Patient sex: F
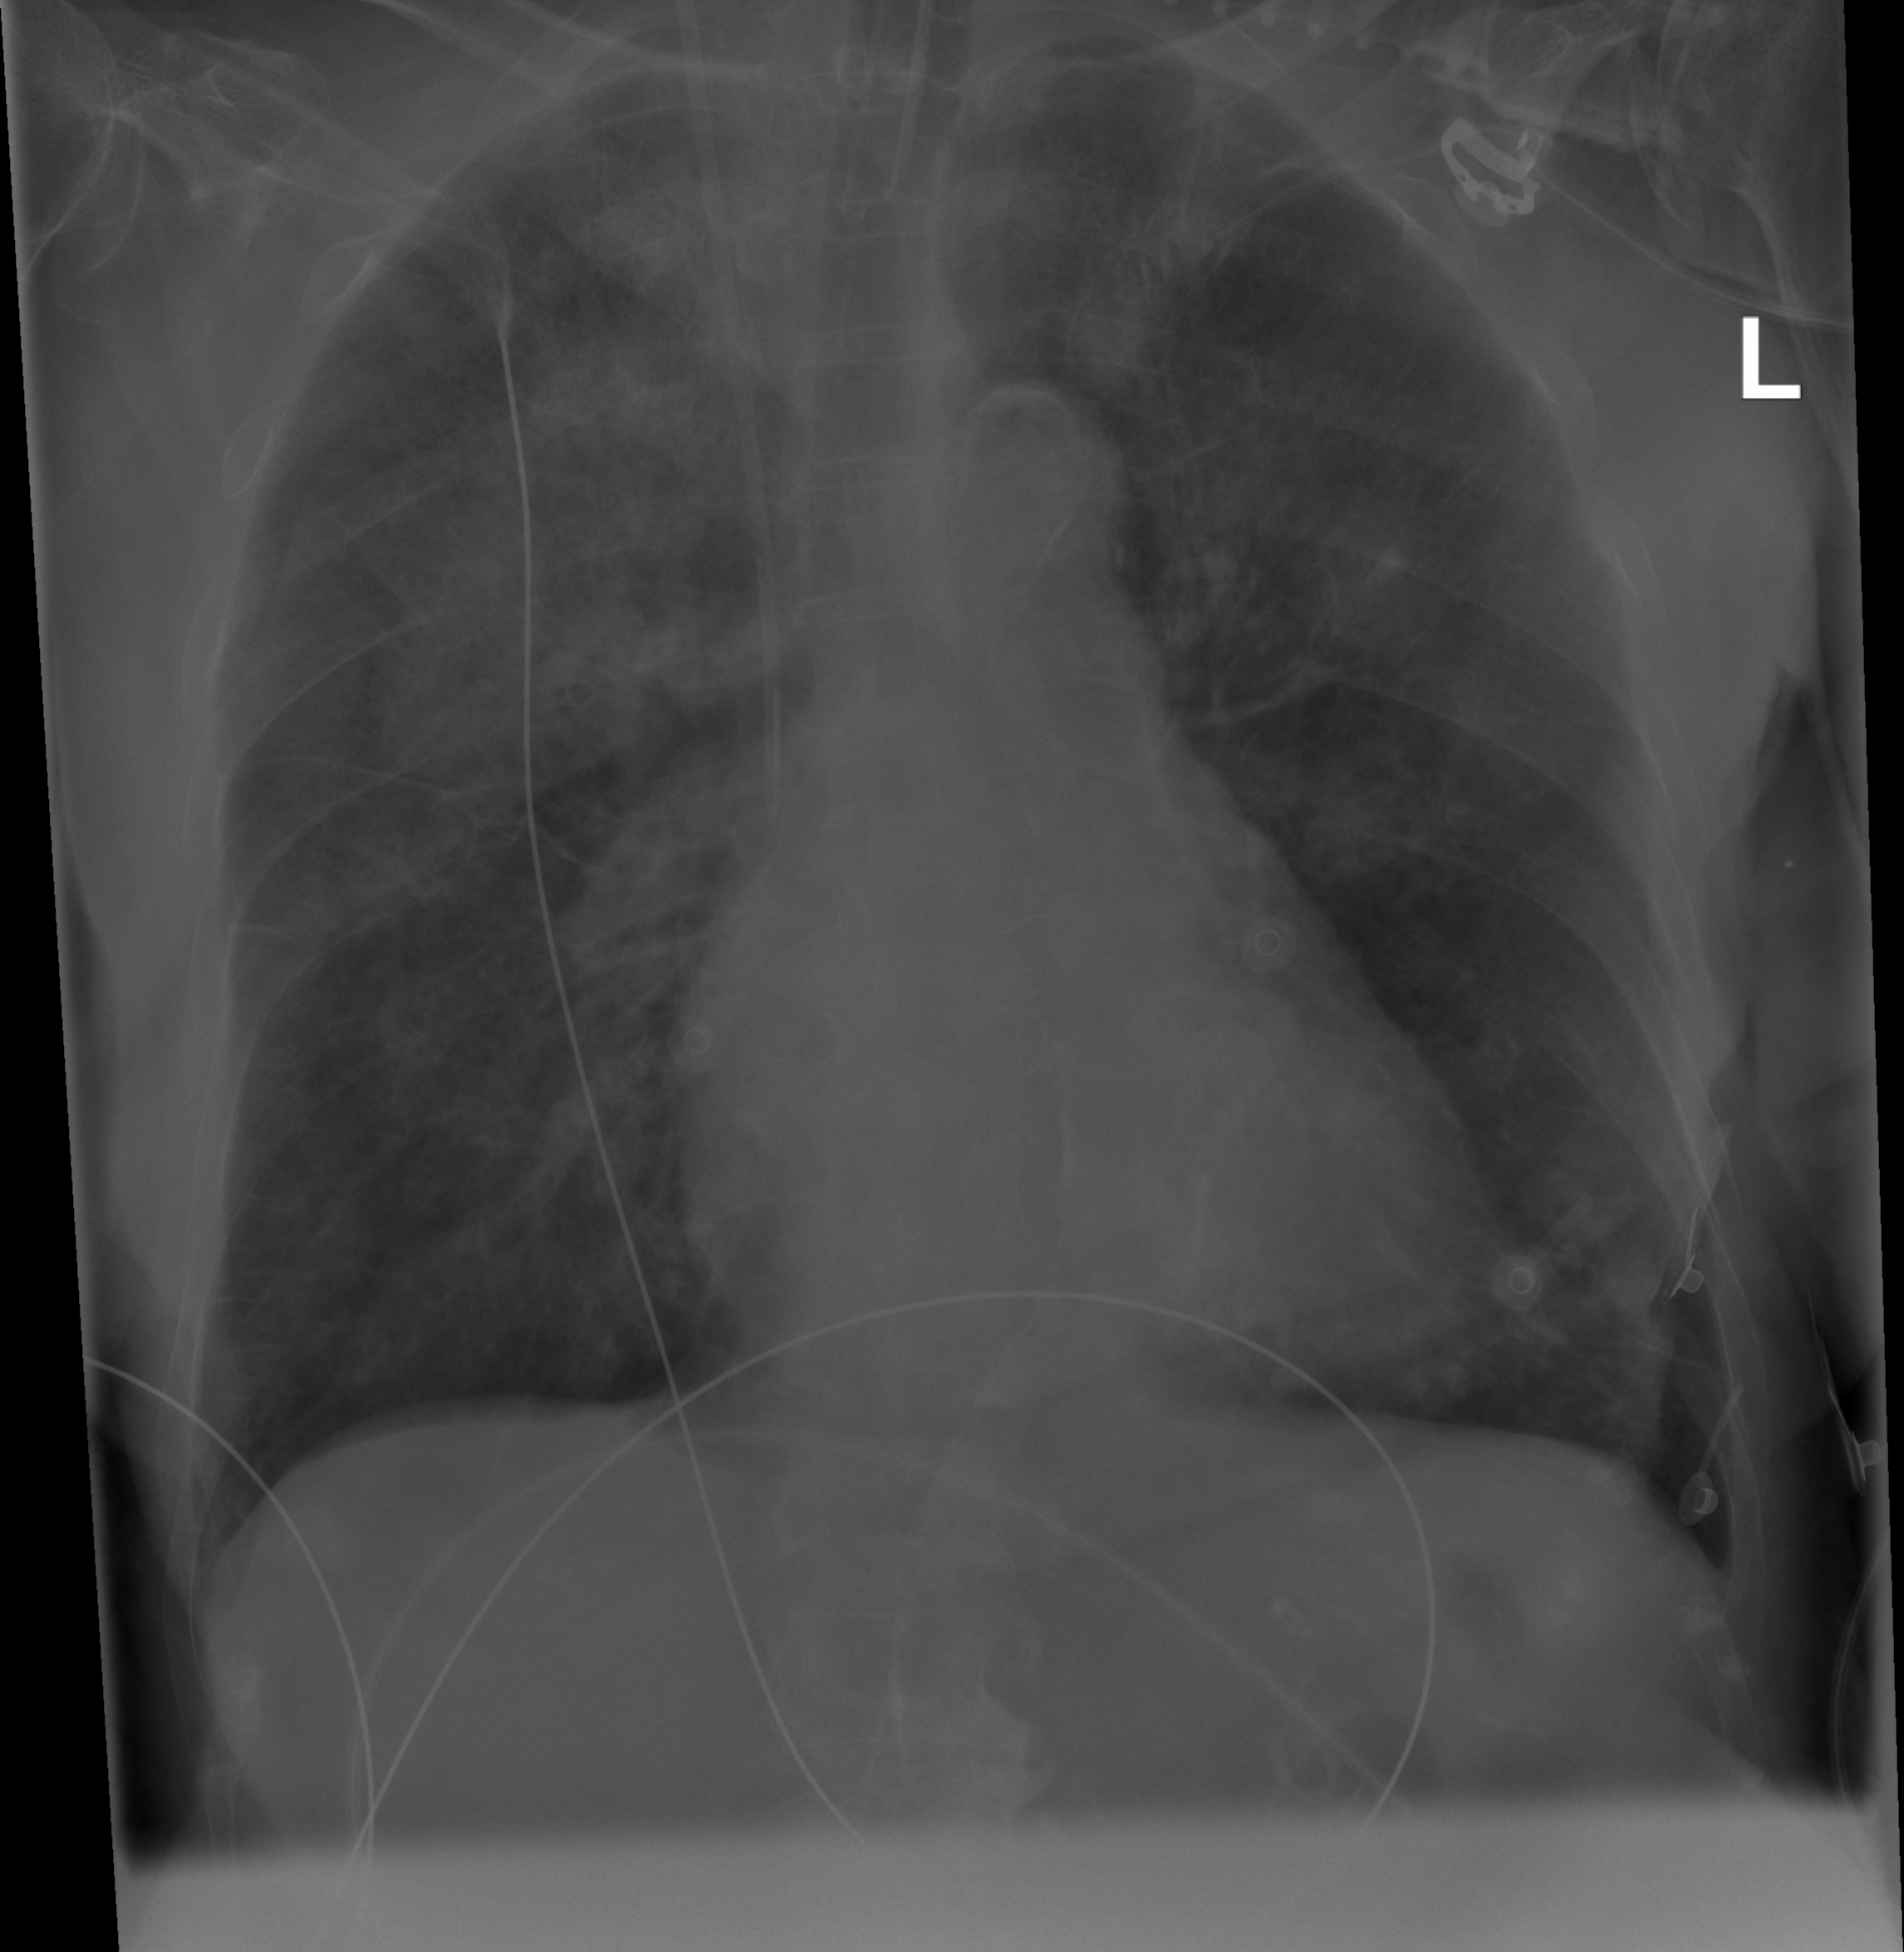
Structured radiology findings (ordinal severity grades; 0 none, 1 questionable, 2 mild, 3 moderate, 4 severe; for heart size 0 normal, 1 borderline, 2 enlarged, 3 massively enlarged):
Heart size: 2
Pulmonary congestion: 0
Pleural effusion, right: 0
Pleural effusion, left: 0
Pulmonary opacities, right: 0
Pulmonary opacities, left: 0
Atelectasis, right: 2
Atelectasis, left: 2